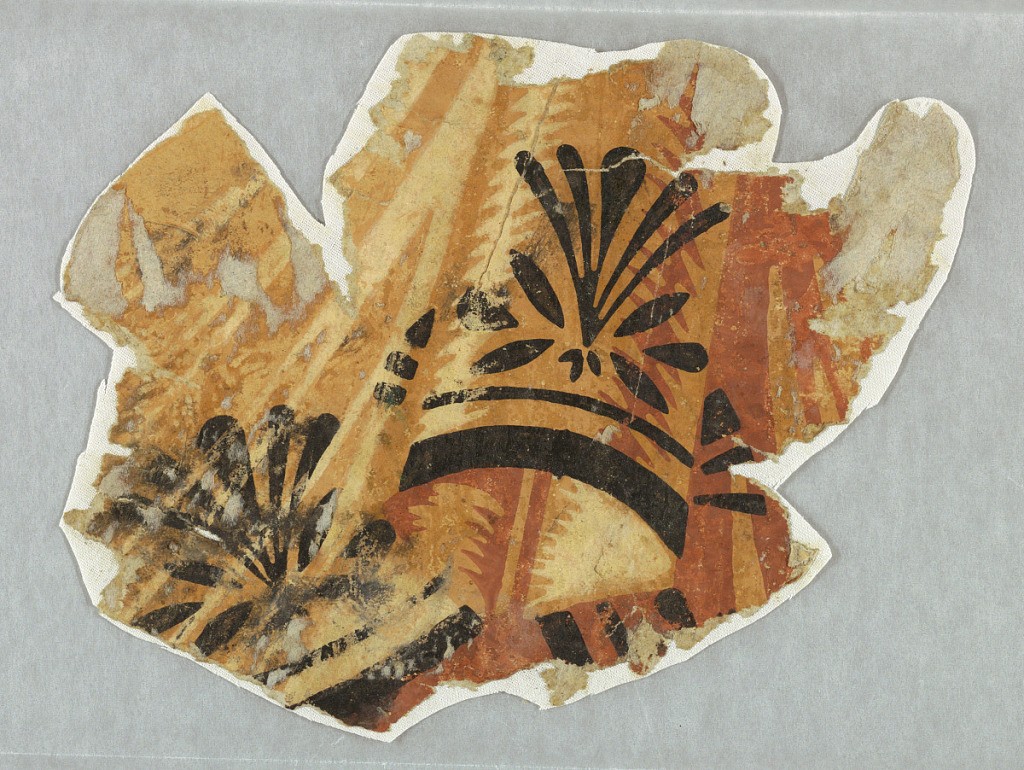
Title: Sidewall - fragment
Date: ca. 1805
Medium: Block-printed
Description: Irregular fragment of empire border with drapery swags in cream, brown, and rust with black sprigs and bands superimposed.  Printed in black, rust, light brown and off-white.